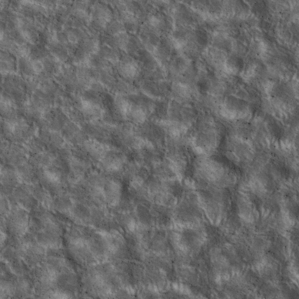
Label: non_frost